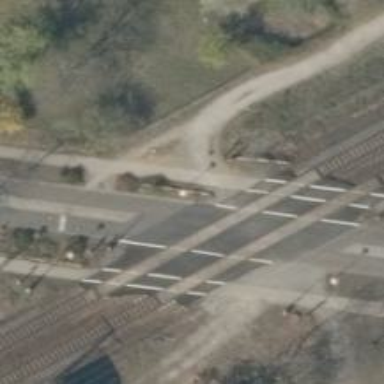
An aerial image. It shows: Railway level crossing.